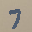
Label: 7